Question: I am trying to implement <URL>:

But the following code fails:
'''
import gms.common.api.*;
import com.google.example.games.basegameutils.BaseGameActivity;
'''
for both imports it says that it could not be resolved.
Upd. I've replaced the first import with
'''
import com.google.android.gms.common.api.*;
'''
but still couldn't resolve the second import problem.
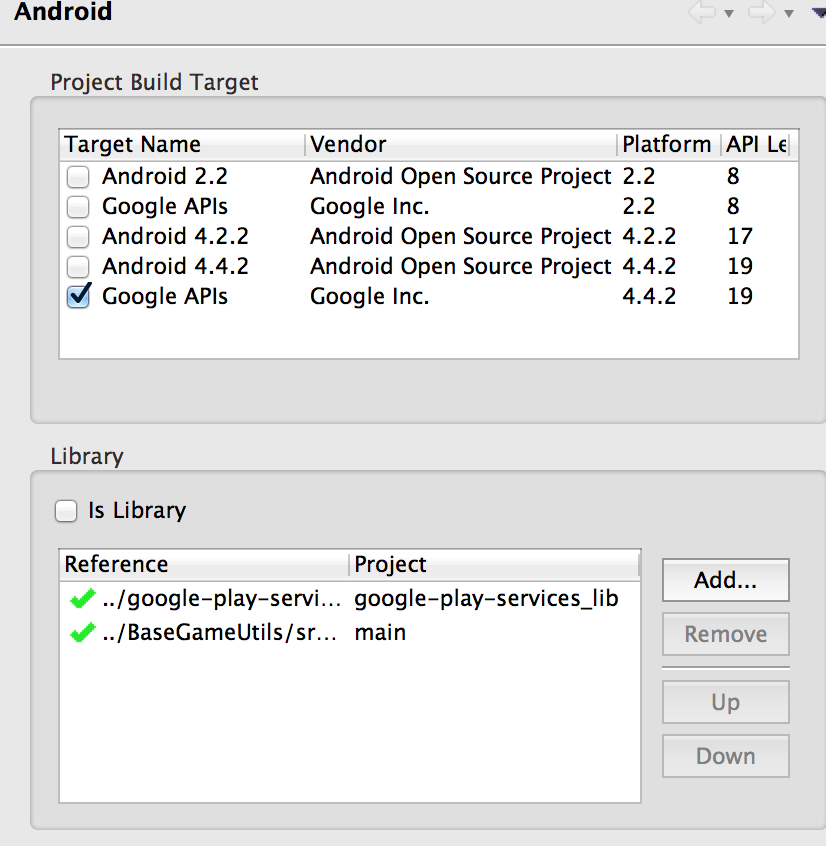
Answer: OK, I've downloaded the samples and used the BaseGameUtils lib from
'''
android-samples-master/BasicSamples/libraries/BaseGameUtils
'''
when
'''
android-samples-master/eclipse_compat/libraries/BaseGameUtils
'''
should be used instead.
Then, 'google-play-services_lib' should be referenced to in 'BaseGameUtils'.